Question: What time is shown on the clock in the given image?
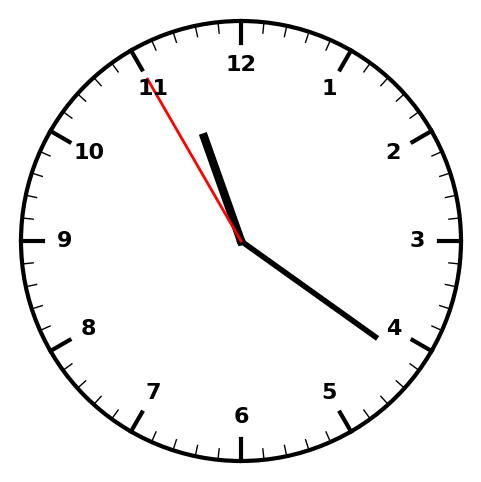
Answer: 11:20:55